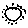
Label: sun